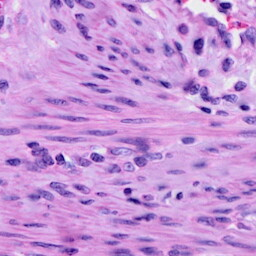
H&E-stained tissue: Cervix